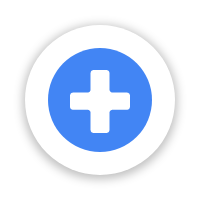
Cursor type: cell
OS/theme: linux-google-cursor
Variant: blue